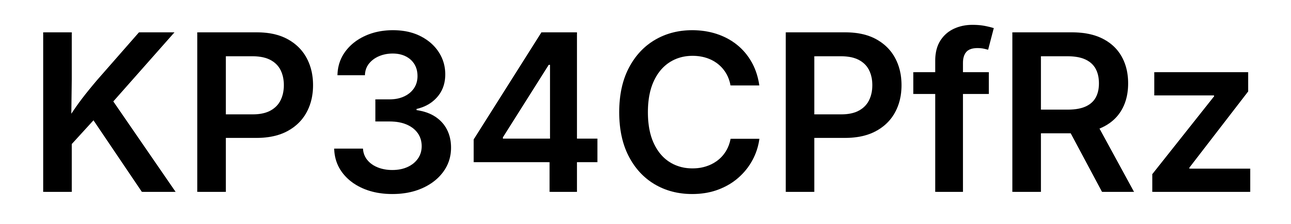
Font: Inter_SemiBold